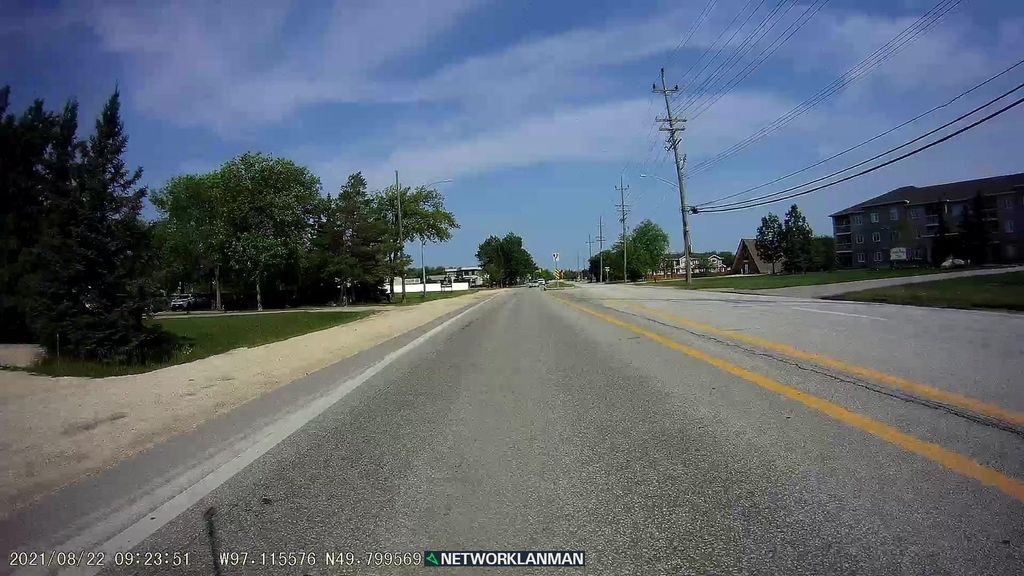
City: winnipeg